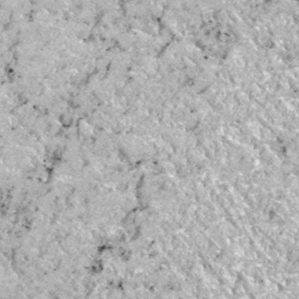
Label: frost